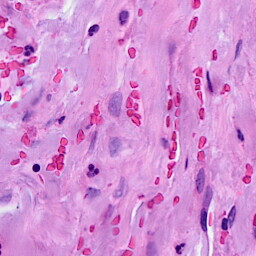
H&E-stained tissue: Breast